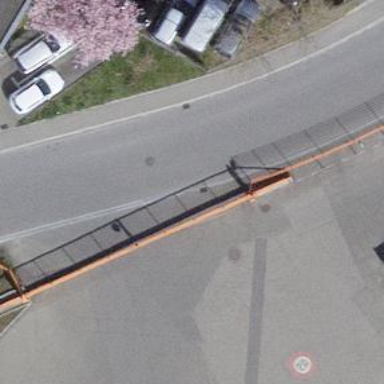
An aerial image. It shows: Fence.